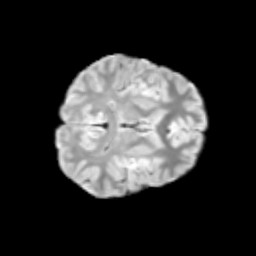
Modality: T2w
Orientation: axial
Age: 11
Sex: male
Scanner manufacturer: siemens
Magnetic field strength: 3 T
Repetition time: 3.8 s
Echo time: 0.07 s